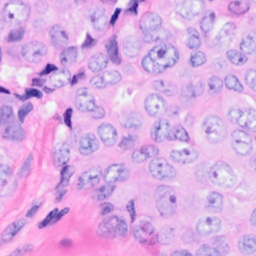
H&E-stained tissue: Breast